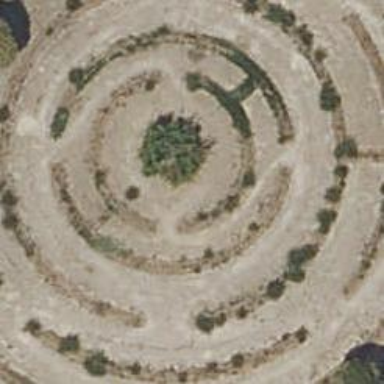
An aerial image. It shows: Maze attraction.